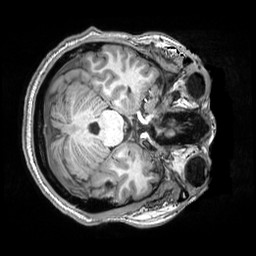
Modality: T1w
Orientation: axial
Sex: female